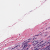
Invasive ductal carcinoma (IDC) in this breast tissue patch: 1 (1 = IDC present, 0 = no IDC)